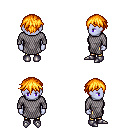
a pixel art fantasy rpg character, female body template, dark elf, purple skin, chain mail, gold greaves, light blonde short bangs hairstyle, metal boots, four views (front, back, left, right), 2x2 character sprite sheet, small pixel art, hard edges, no anti-aliasing